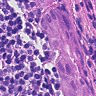
Metastatic tissue present: yes